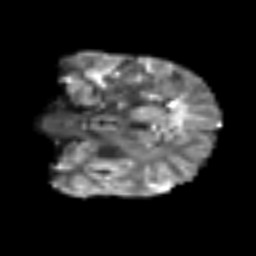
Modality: T2w
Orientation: coronal
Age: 50
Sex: male
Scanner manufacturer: siemens
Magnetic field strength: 3 T
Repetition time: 6.1 s
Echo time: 0.101 s